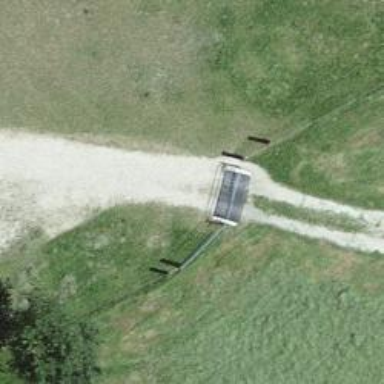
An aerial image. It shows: Cattle grid.